Question: Game Rule: Clicking a light toggles itself and its diagonal (upper-left, upper-right, lower-left, lower-right) lights. What is the minimum number of clicks required to turn off all the lights?
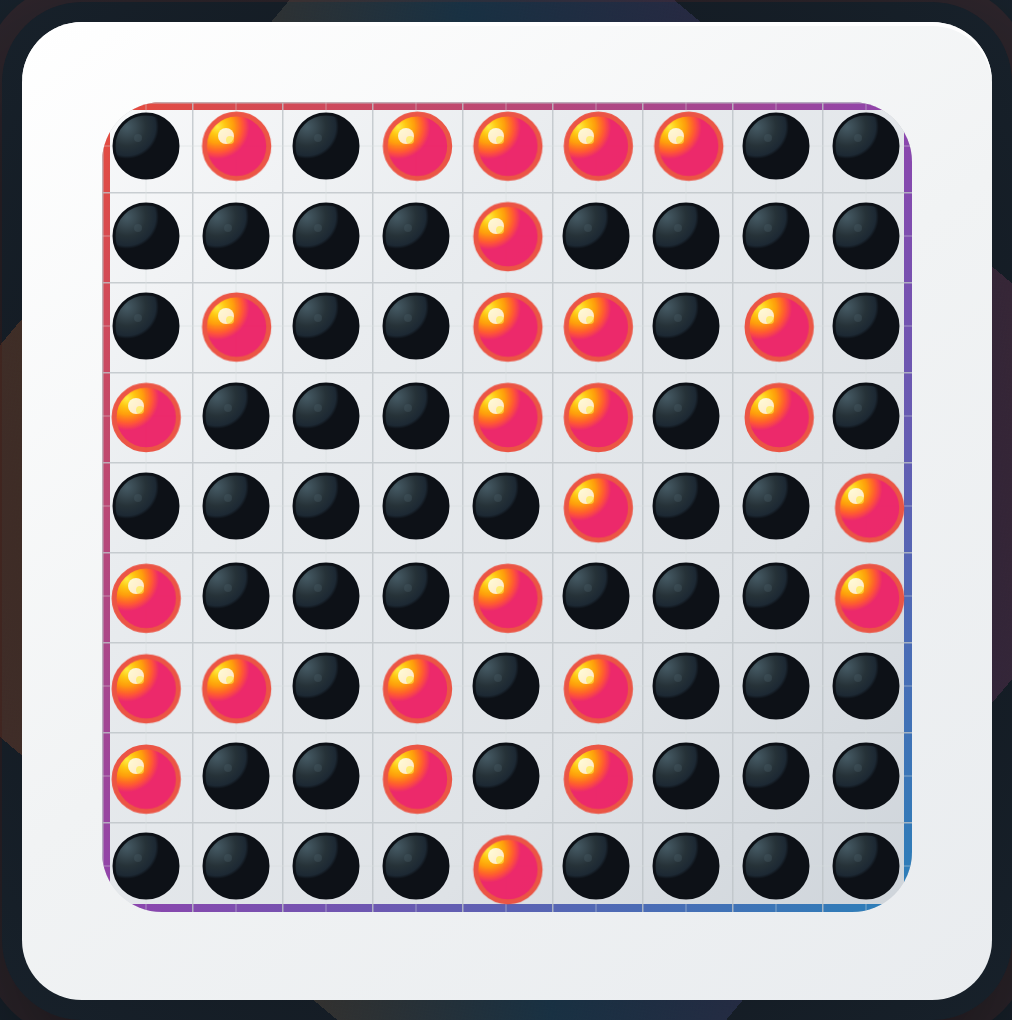
Answer: 12